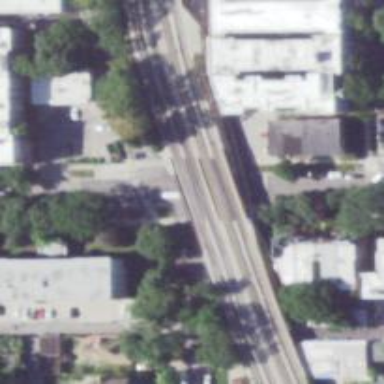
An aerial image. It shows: Bridge with electrified rails.